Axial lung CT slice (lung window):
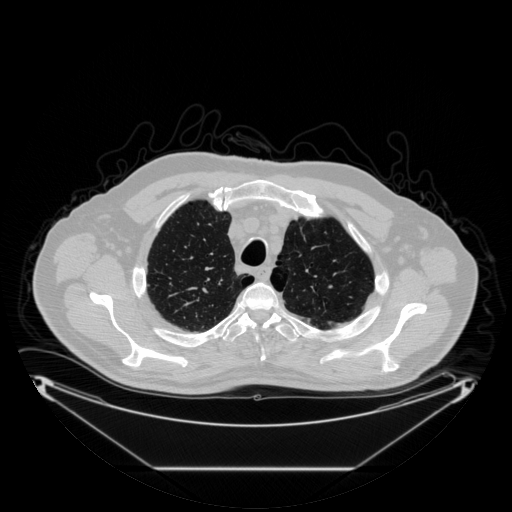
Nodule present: no